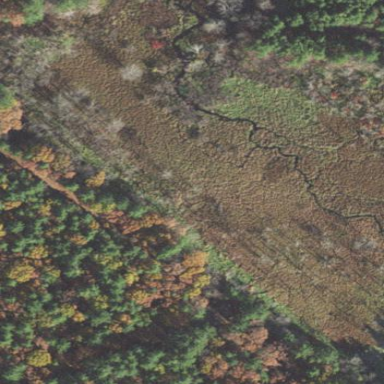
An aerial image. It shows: Wetland area characterized by wet meadow.